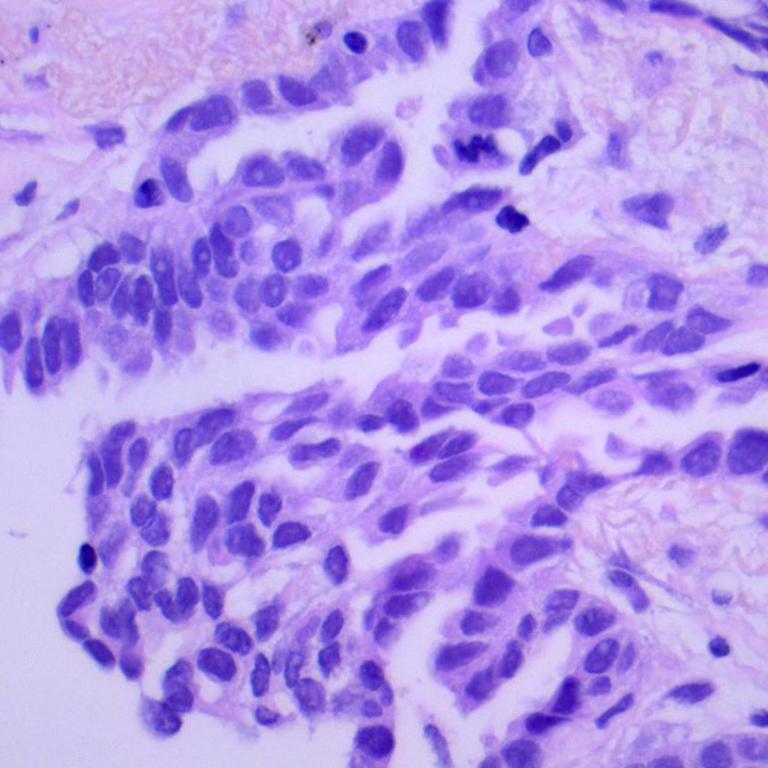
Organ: lung
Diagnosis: adenocarcinomas